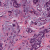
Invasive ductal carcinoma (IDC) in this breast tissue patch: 1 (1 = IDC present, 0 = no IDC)